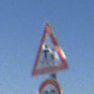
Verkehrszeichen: KinderLinks
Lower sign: Geschwindigkeit90
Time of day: MorningAfternoon
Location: Outdoor (Nature)
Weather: PartlyCloudy
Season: NotSpecified
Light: Natural